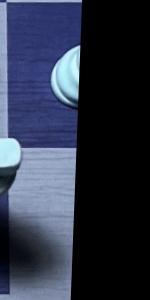
Label: Empty